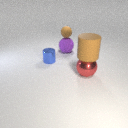
small blue metal cylinder in front of large purple rubber sphere